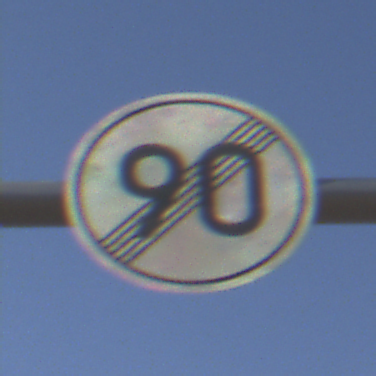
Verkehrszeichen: EndeGeschwindigkeit90
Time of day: SunriseSunset
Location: Outdoor (Nature)
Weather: Clear
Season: NotSpecified
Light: Natural